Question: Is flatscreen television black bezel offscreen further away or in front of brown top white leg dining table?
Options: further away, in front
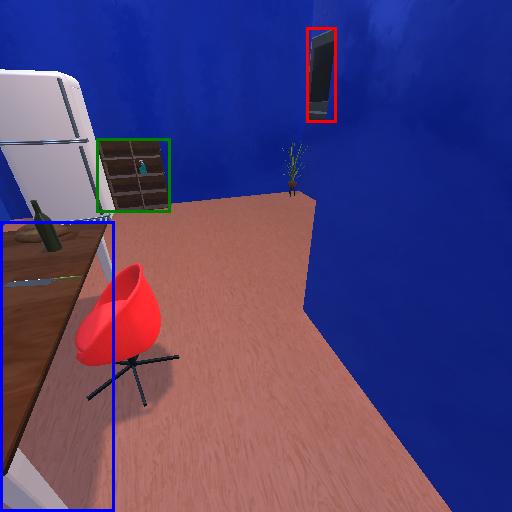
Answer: further away